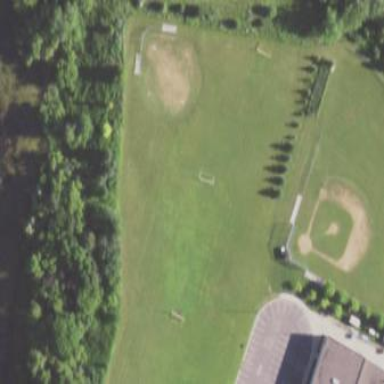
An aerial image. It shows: Baseball pitch for leisure land activities.